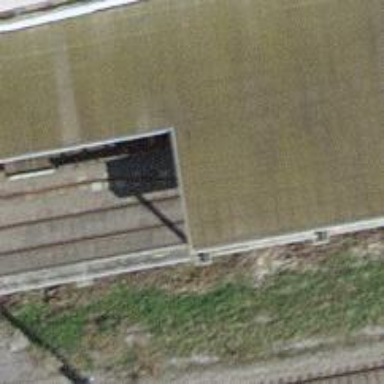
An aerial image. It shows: Disused railway spur with one track.